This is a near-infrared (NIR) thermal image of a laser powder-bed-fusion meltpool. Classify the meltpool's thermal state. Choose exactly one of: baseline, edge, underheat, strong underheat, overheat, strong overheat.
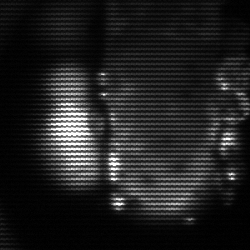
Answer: strong underheat